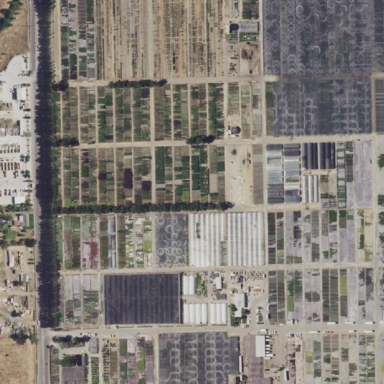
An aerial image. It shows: Plant nursery area.